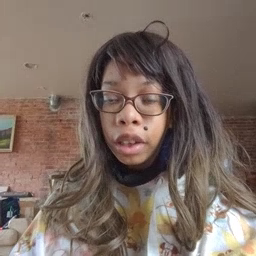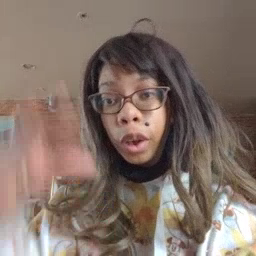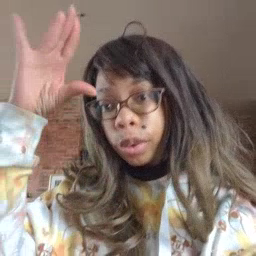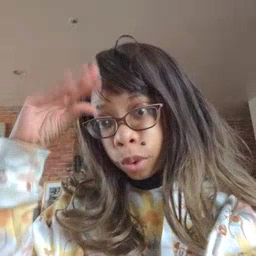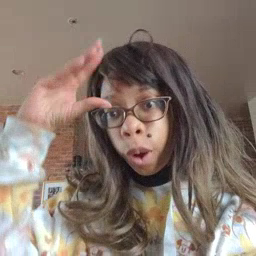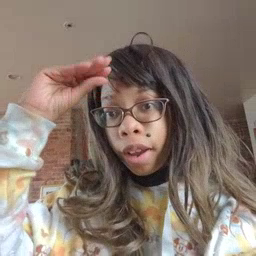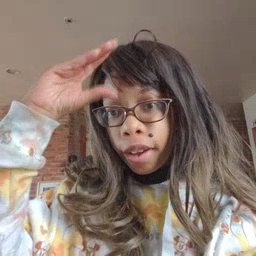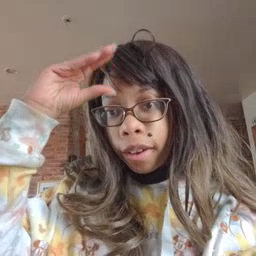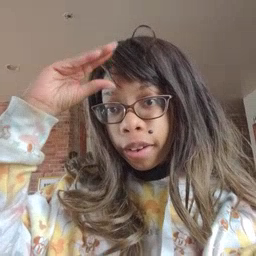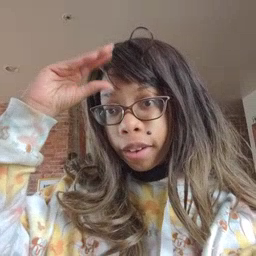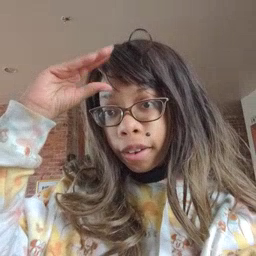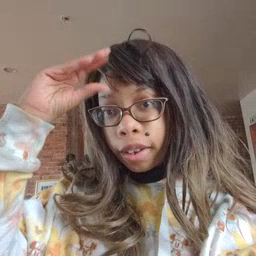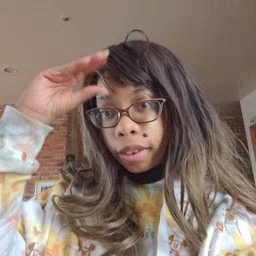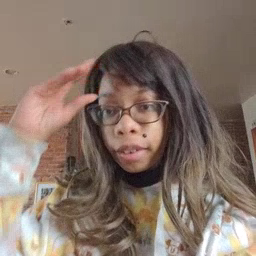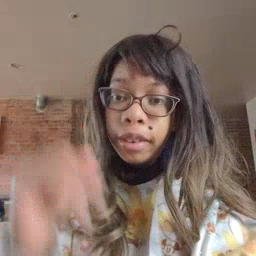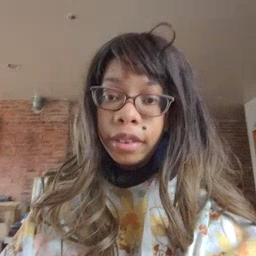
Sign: boy